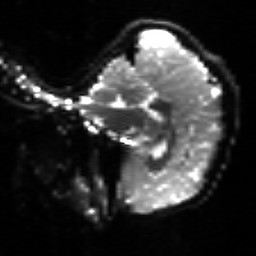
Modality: sbref
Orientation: sagittal
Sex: male
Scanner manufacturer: siemens
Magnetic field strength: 3 T
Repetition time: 5 s
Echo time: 0.071 s